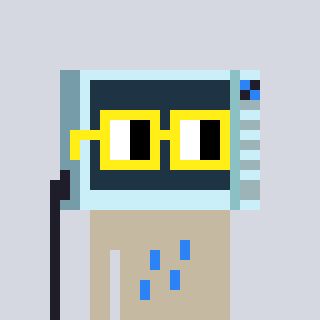
a pixel art character with square yellow glasses, a microwave-shaped head and a bege-colored body on a cool background